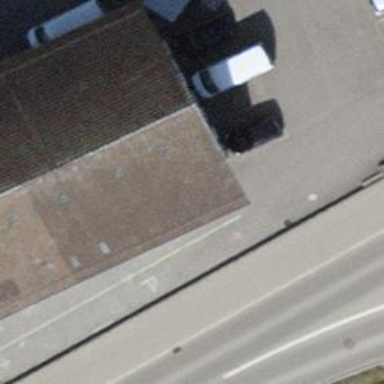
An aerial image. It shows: View of roof of building.